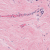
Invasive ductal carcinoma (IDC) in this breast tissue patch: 0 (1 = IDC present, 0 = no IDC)